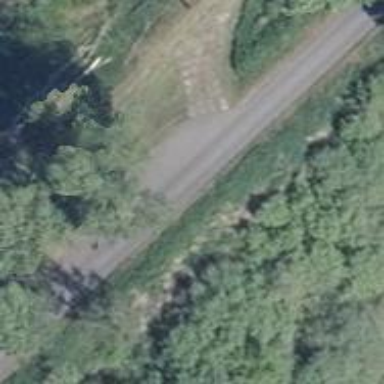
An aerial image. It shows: Unclassified road with asphalt surface that serves as bicycle path.